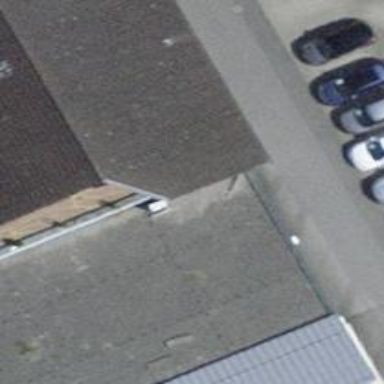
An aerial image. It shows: Car shop that offers dealer and repair services.